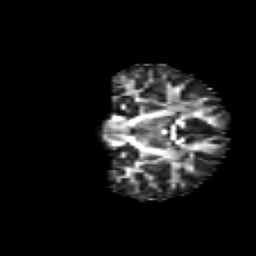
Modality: FA
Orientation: coronal
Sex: male
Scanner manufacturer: siemens
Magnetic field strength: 3 T
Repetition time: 5 s
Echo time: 0.071 s